Field crop: maize
Growth stage: 1
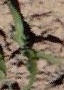
Species: maize